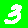
Digit: 3